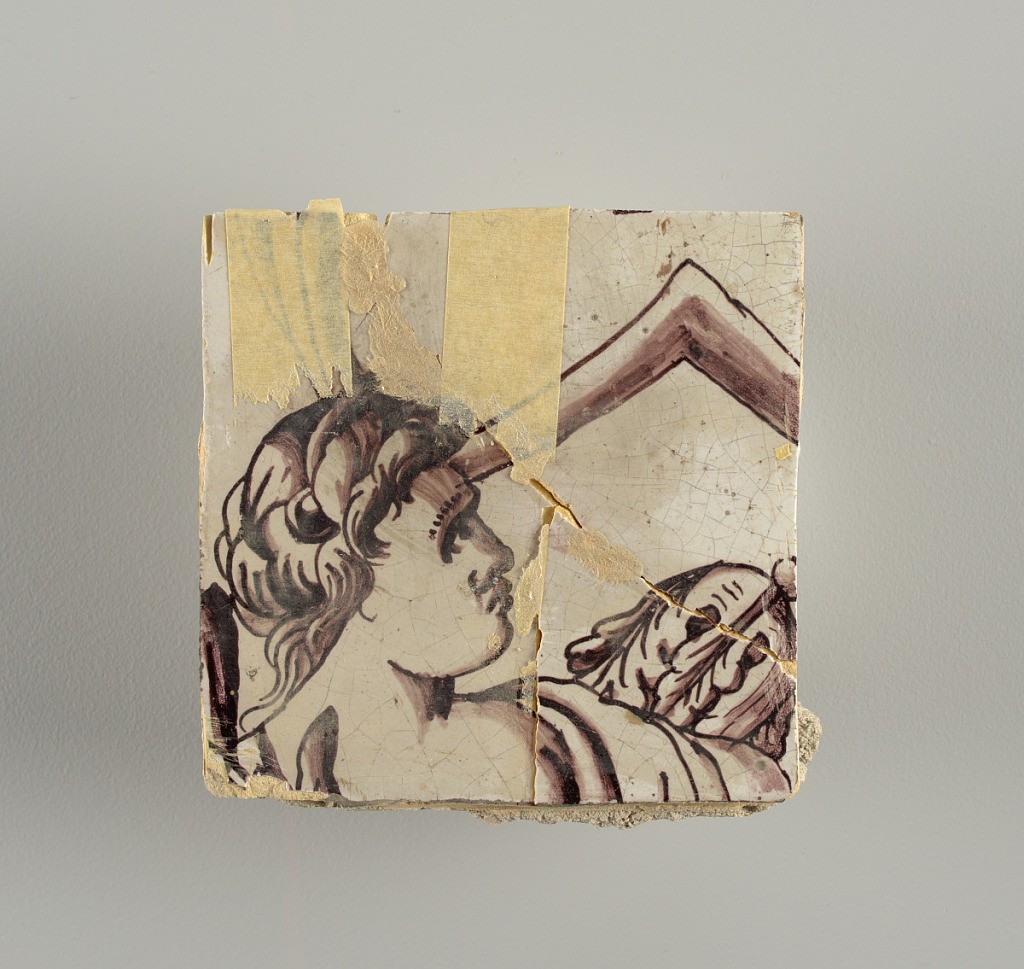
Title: Wall facing
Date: ca. 1725
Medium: tin-glazed earthenware, underglaze
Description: Two vertical rectangles, twenty-three tiles high.  A) Nine tiles wide at top; seven tiles wide at bottom.  B) Ten and one-half tiles wide.

Arabesque design of foliage.  A) with centered figure of Justice under a canopy.  B) with centered urn.